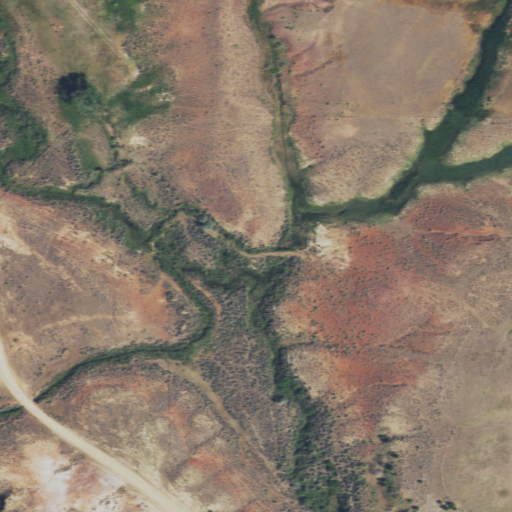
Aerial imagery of valley in Wyoming named Fenton Draw containing shrub, grassland, woody wetlands, pasture, cultivated crops, and herbaceous wetlands